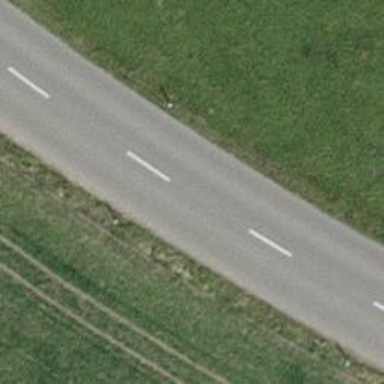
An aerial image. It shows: Asphalt road classified as tertiary.